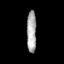
Tissue: prostate
Cell type: Fibroblasts
Senescence score: 0.7392
Nuclear area (px): 388
Mean DAPI intensity: 170.162